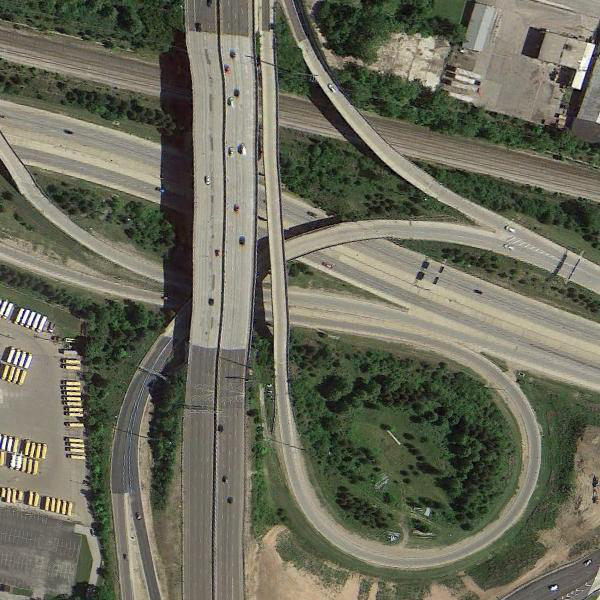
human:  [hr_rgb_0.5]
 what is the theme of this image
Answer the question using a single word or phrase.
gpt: viaduct